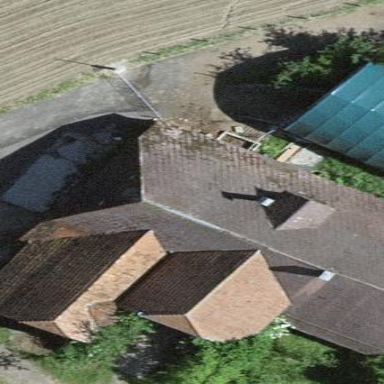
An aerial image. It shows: Farm building.